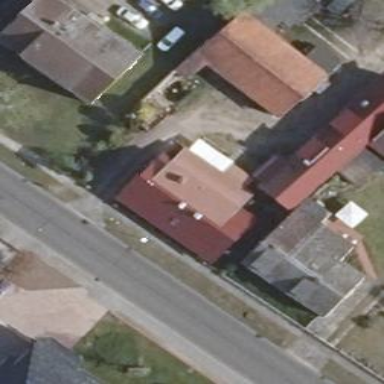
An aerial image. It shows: House with flat dark grey roof.